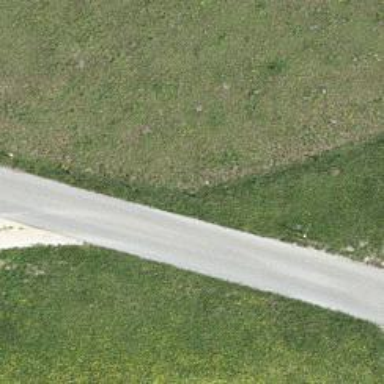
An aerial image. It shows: Path with grade4 tracktype.